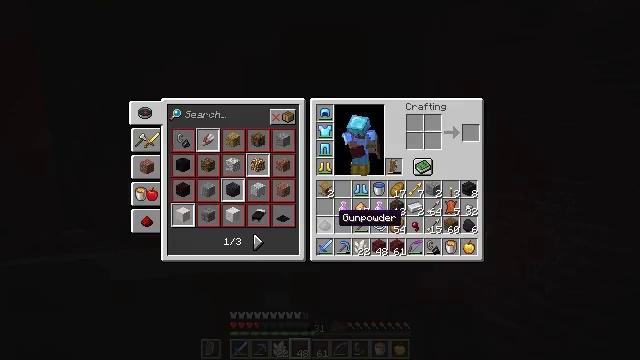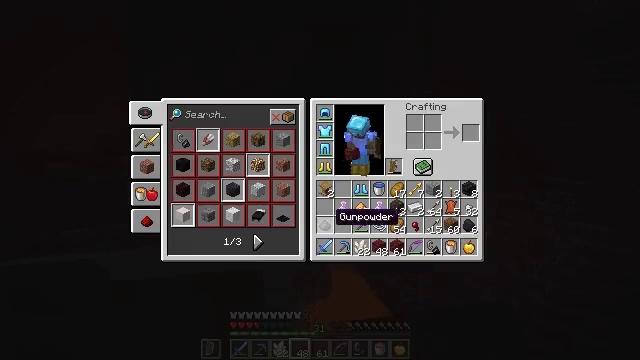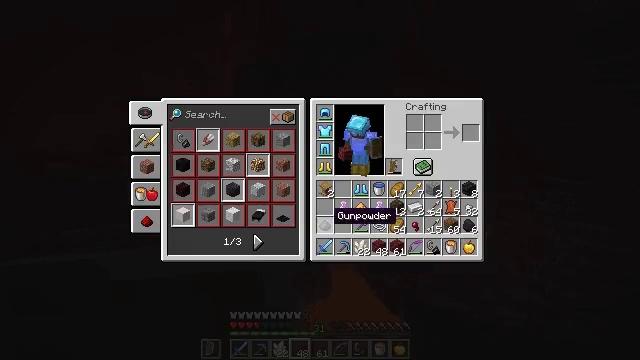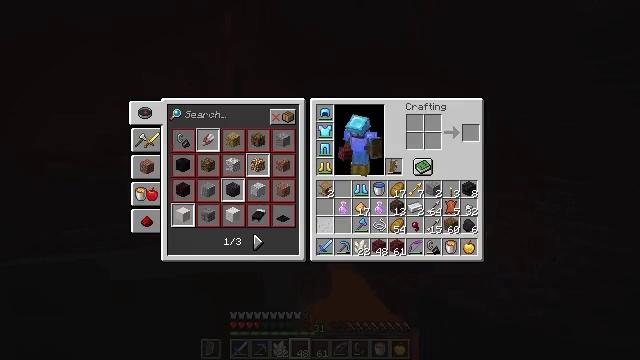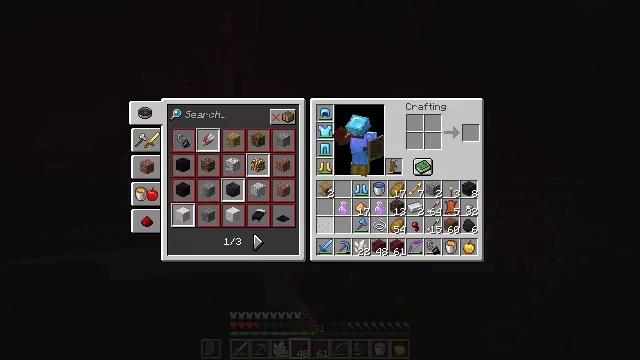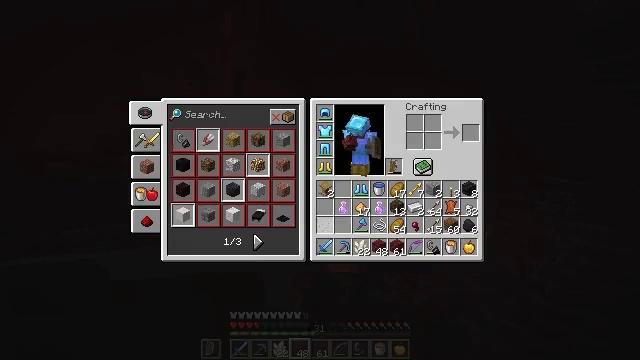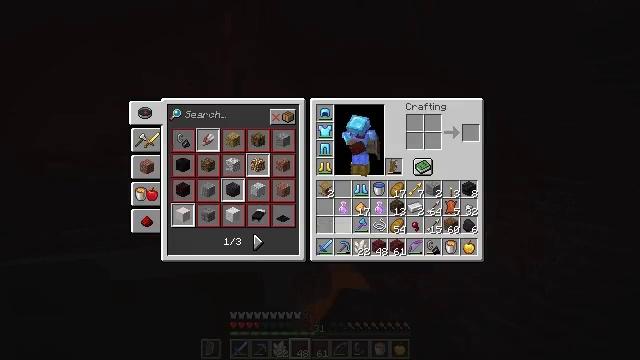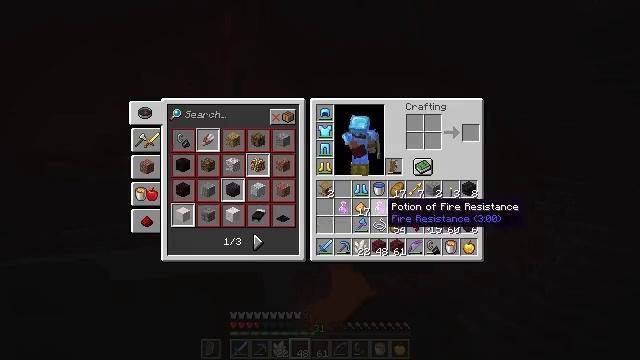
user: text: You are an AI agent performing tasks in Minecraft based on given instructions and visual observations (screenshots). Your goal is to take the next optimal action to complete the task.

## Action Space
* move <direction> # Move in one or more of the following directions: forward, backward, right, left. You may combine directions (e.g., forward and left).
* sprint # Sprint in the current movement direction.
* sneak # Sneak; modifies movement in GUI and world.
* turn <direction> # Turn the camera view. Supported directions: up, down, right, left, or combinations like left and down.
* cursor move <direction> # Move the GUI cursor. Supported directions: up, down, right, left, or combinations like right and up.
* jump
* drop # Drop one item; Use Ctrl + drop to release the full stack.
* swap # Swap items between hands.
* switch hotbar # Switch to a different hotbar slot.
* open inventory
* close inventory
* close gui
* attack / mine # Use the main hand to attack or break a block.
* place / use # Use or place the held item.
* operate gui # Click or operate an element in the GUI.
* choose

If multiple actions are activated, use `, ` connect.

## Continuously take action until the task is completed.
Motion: motion action
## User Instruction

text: Drop gunpowder.
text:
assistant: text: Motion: sprint, open gui
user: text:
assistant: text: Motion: sprint
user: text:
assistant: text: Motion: sprint, drop
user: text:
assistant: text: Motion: sprint, drop
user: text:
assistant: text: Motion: sprint, drop
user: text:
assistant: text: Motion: sprint, cursor move right
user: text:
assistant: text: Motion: sprint, cursor move right
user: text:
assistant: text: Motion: sprint